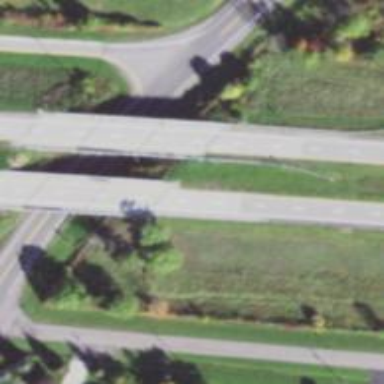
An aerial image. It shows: Asphalt road on bridge. It is secondary road designed as expressway.